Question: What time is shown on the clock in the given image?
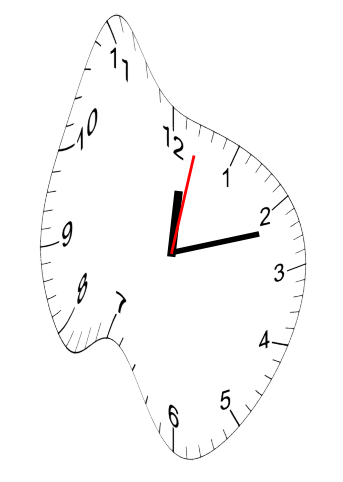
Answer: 12:12:02